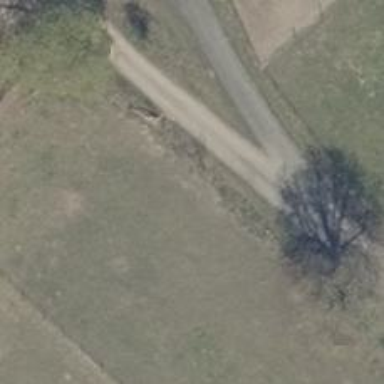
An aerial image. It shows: Deciduous broadleaved tree.